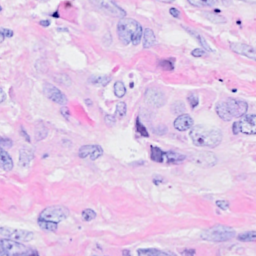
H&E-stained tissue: Breast